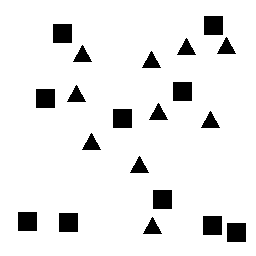
Squares: 10
Triangles: 10
Stars: 0
Total shapes: 20